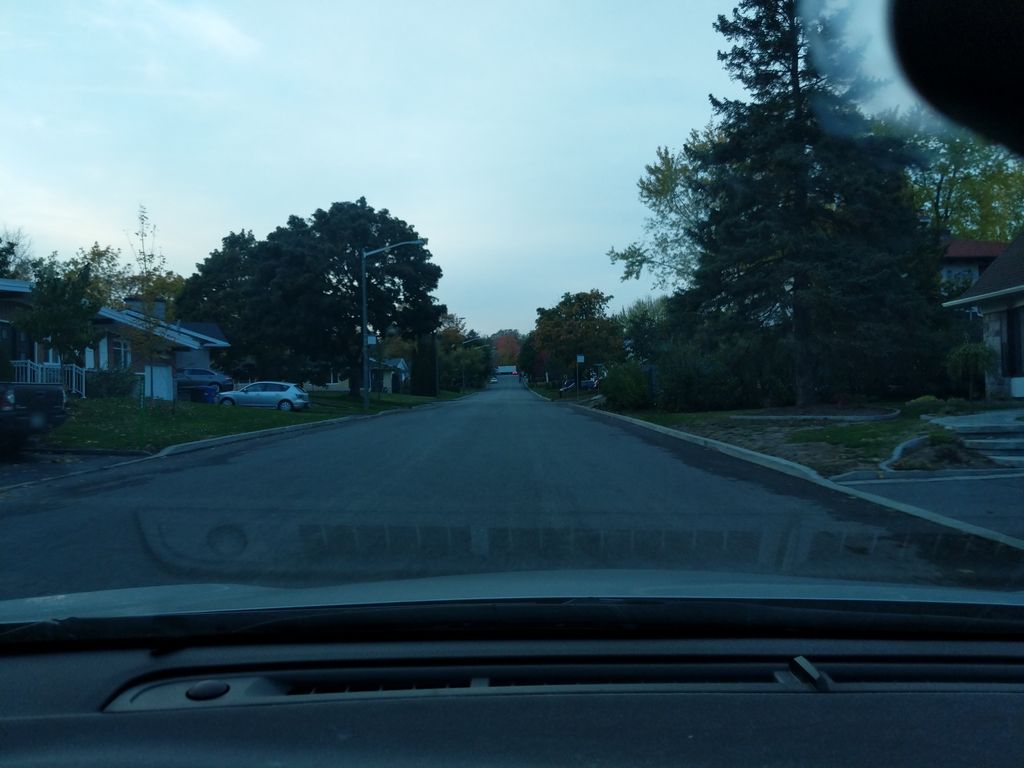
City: quebec_city